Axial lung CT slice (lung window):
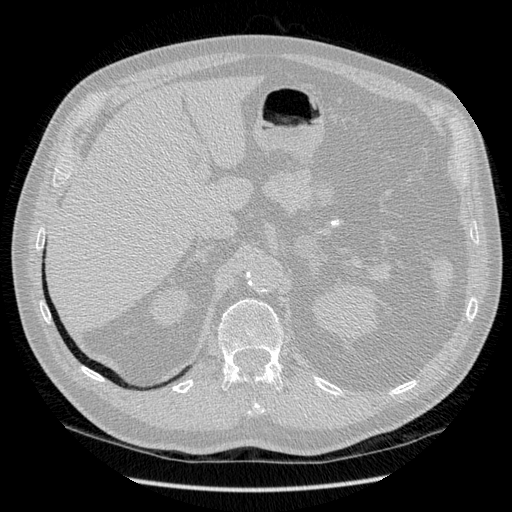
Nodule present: no